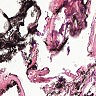
Metastatic tissue present: no